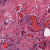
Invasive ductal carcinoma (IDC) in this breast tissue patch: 1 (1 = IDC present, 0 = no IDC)